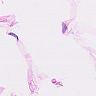
Metastatic tissue present: no